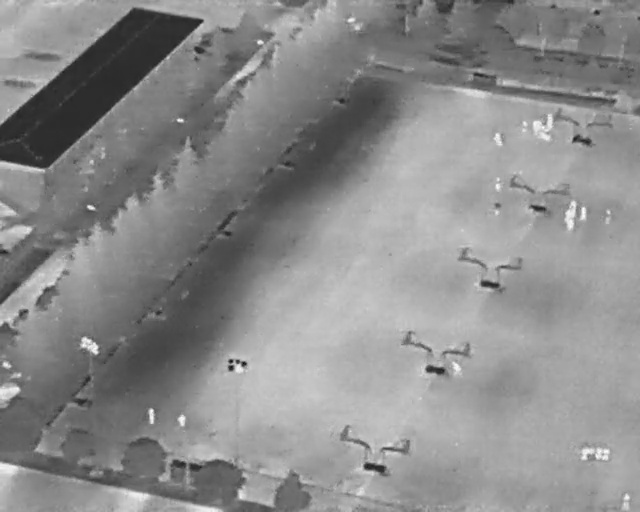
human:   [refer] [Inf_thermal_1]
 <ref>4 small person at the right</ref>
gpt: <box>[[76, 35, 79, 36, 2], [76, 40, 79, 41, 2], [89, 40, 92, 42, 2], [88, 39, 90, 41, 2]]</box>

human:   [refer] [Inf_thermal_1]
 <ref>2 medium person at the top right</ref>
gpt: <box>[[82, 23, 85, 25, 2], [76, 26, 78, 28, 2]]</box>

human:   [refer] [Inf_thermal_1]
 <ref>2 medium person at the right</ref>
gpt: <box>[[87, 42, 90, 44, 2], [93, 41, 96, 43, 2]]</box>

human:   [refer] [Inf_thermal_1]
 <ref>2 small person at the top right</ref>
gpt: <box>[[84, 22, 87, 24, 2], [84, 25, 85, 27, 2]]</box>

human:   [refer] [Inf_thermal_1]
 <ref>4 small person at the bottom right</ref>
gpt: <box>[[90, 87, 92, 89, 2], [91, 87, 93, 89, 2], [92, 87, 94, 89, 2], [93, 87, 95, 89, 2]]</box>

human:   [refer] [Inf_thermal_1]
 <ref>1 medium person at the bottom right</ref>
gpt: <box>[[96, 96, 99, 98, 2]]</box>